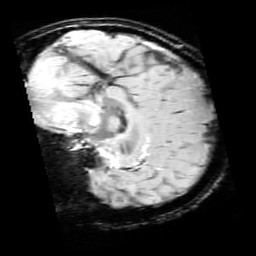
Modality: SWI
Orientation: sagittal
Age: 13
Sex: female
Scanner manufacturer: siemens
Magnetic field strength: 3 T
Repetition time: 0.027 s
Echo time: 0.02 s